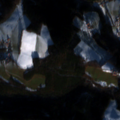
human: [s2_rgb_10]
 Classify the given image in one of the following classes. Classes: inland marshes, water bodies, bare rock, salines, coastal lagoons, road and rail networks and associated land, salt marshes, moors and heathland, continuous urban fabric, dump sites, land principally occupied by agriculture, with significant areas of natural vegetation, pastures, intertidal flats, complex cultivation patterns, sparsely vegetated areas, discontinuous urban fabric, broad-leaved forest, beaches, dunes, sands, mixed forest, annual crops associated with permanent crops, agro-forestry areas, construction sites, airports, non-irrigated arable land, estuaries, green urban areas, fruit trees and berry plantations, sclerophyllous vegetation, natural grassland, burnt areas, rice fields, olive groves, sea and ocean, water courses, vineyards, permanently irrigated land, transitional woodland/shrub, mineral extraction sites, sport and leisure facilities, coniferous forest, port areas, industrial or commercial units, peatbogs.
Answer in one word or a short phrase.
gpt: pastures, complex cultivation patterns, land principally occupied by agriculture, with significant areas of natural vegetation, coniferous forest, mixed forest